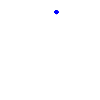
Particle: kaon